Interaction volume radius: 10 \u00c5
Interaction volume height: 15 \u00c5
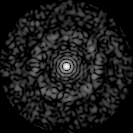
Disorder parameter: 0.8406